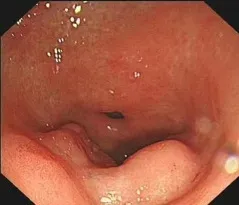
(A) ESDGastroscopy of case 1 showed a circumferential uplift lesion on the greater curvature of the antrum, with central depression, the maximum diameter of 5.0cm, and uneven surrounding mucosa.
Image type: endoscopy (gi_endoscopy)